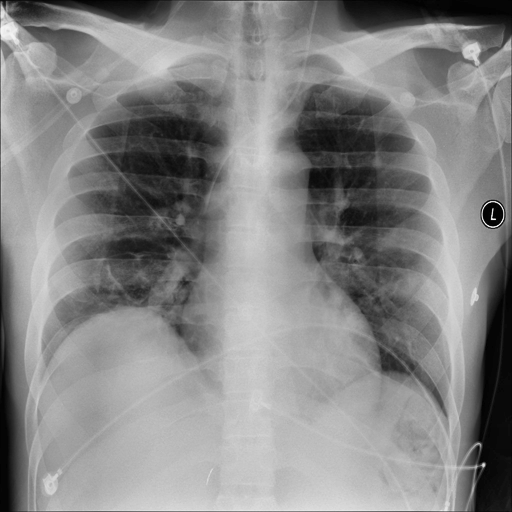
Finding: NORMAL